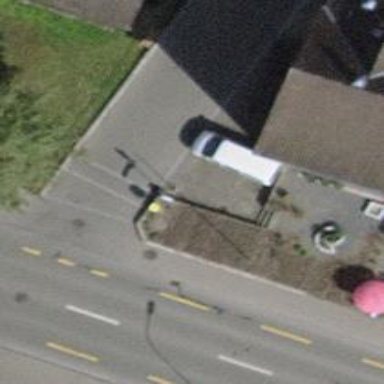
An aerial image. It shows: Post box.